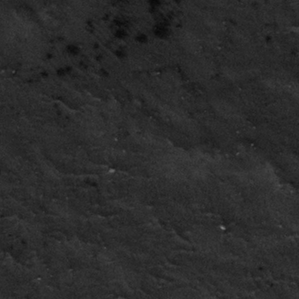
Label: frost